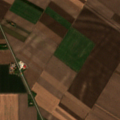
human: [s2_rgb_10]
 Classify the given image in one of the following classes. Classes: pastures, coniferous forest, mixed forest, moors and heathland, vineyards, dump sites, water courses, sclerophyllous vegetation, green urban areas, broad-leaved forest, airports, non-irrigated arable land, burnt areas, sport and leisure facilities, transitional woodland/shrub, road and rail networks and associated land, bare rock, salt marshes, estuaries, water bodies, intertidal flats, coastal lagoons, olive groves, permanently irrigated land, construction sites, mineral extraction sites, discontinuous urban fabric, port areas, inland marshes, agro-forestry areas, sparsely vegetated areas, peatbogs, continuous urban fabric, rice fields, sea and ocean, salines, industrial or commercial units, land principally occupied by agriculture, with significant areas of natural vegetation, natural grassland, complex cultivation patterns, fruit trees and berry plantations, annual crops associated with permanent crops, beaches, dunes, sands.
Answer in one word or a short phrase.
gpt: non-irrigated arable land